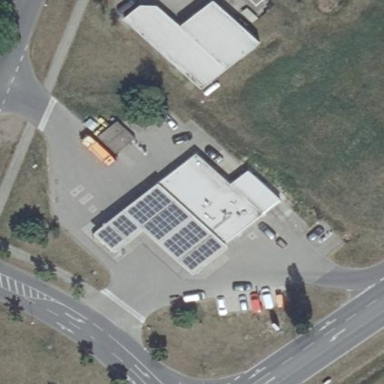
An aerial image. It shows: Kiosk next to fuel station.